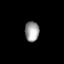
Tissue: lung
Cell type: Endothelial cells
Senescence score: 0.6046
Nuclear area (px): 279
Mean DAPI intensity: 157.233